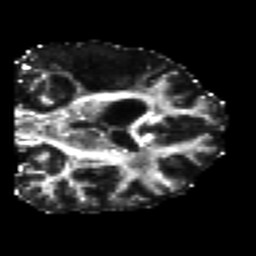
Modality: FA
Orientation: coronal
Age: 54
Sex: male
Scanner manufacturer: siemens
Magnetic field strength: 3 T
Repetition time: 7.3 s
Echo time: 0.087 s